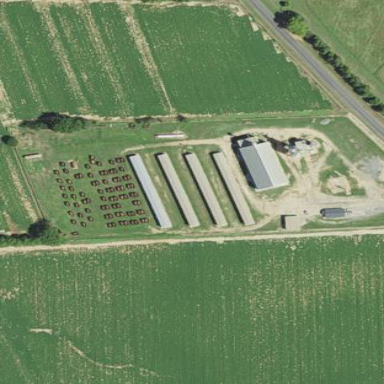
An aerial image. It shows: Industrial area where peanuts are grown.